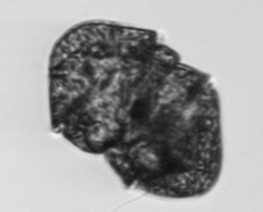
Label: Margalefidinium